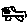
Label: car